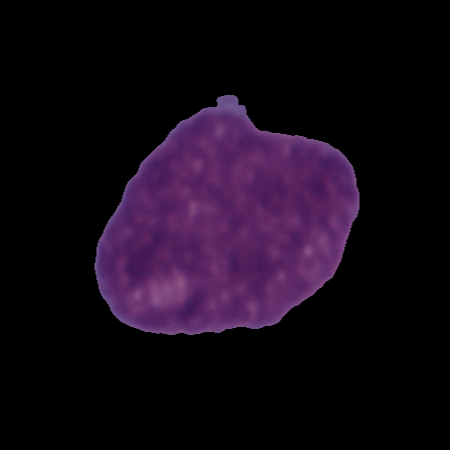
Label: healthy